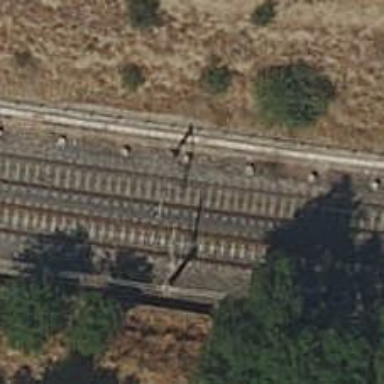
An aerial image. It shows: Electrified contact line.